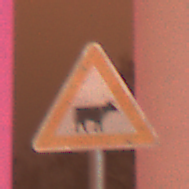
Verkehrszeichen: ViehtriebLinks
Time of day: Night
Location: Outdoor (Urban)
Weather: Overcast
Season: Winter
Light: Artificial